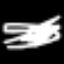
Label: leaf